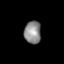
Tissue: prostate
Cell type: T cells
Senescence score: 0.3485
Nuclear area (px): 371
Mean DAPI intensity: 139.41